Question: I am fairly new to using Firebase and I am struggling to access just the parent key to delete the value.
I am currently trying to access the parent key using the following code:
'''
if let exerciseName = exercises[indexPath.row].exerciseName {
let ref = FIRDatabase.database().reference().child("userExercises")
ref.queryOrdered(byChild: "exerciseName").queryEqual(toValue: exerciseName).observe(.childAdded, with: { (snapshot) in
print(snapshot.ref)
})
}
'''
My data structure looks like:
.
But when I print the values out if there is another user with the same 'exerciseName' in the database it prints out all of the parent keys.
How can I only delete the record I have selected to delete?
When I 'print(snapshot)' the result is:
'''
Snap (-KWw9hg2Uiyo9_cj7TAy) {
bodyPart = Back;
exerciseName = "Test 2";
userId = 8rHmyTxdocTEvk1ERiiavjMUYyD3;
}
Snap (-KWwAGd3t9vsW0LHKtV1) {
bodyPart = Arms;
exerciseName = "Test 2";
userId = PO8p0UoqqHOas3D9Ise8CgWT3PN2;
}
'''
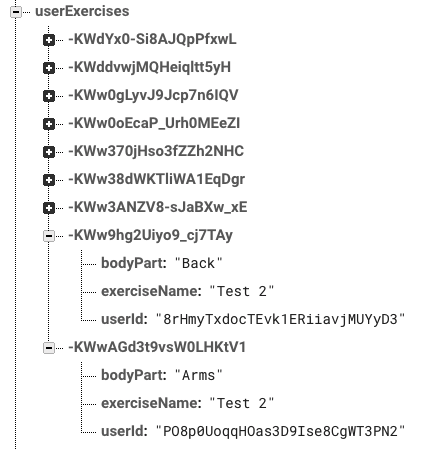
Answer: try:
'''
let ref = FIRDatabase.database().reference().child("userExercises")
let filteredRef = // do some query,sorting ...
filteredRef.observe(.value, with: { snapshot in
for item in snapshot.children {
guard let itemSnapshot = item as? FIRDataSnapshot else { break }
guard let dict = itemSnapshot.value as? NSDictionary else { break }
let id = itemSnapshot.key // this is the record id of an exercise !
}
}
'''
To delete one of your records:
'''
let ref = FIRDatabase.database().reference().child("userExcercises").child(record_id) // see above how to fetch the id
ref.removeValue()
'''
I would suggest you restructure your userExcercises like so:
'''
{
"userExcercises" : {
"<USER-ID>" : {
"<EXCERCISE-ID>" : {
"bodyPart" : "Back",
"excerciseName" : "Test02"
},
// lots of more excercises for this user ...
},
// lots of more users ...
}
}
'''
to be clear: USER-ID is the uid of the authenticated user, EXCERCISE-ID is a autogenerated ( childByAutoId() ) id